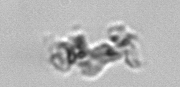
Label: detritus